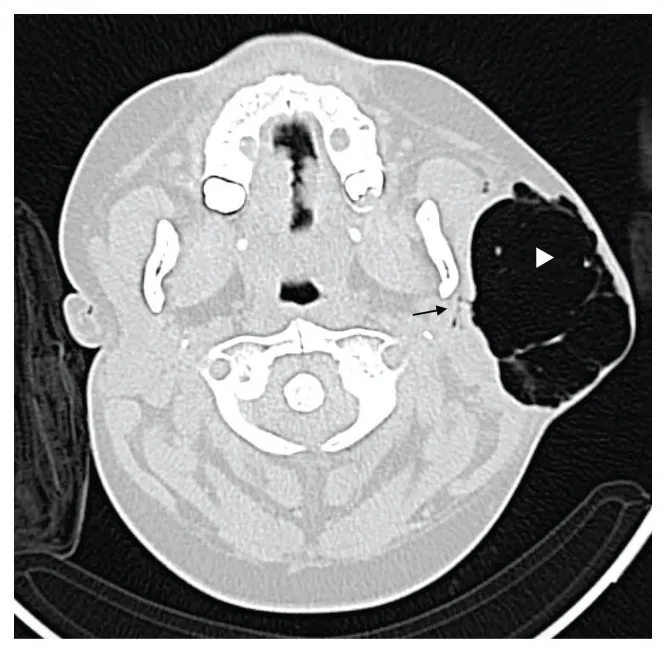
Axial non-contrasted computed tomography demonstrates a large, multiseptated focal collection of gas in the subcutaneous tissue overlying the left parotid gland (white arrowhead). Underlying communication with branching gas pattern in the ductal system of the left parotid gland is shown (black arrow). No gas is present in the parapharyngeal fat space or deep neck spaces.
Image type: radiology (ct)